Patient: sex F, age 68
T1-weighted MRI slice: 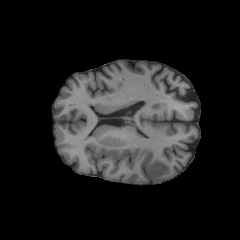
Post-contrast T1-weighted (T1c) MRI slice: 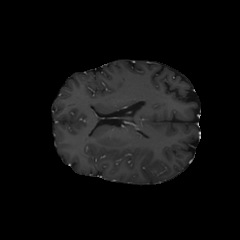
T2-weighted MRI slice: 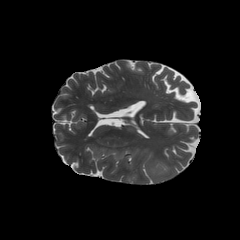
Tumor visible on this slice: yes
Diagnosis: Glioblastoma, IDH-wildtype
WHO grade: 4